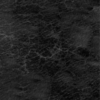
Label: not_dusty